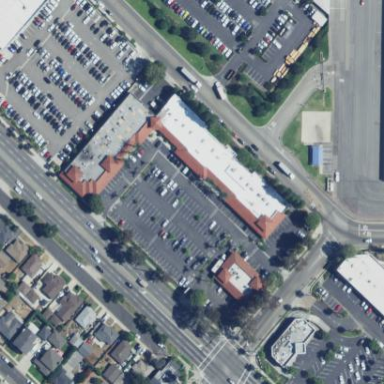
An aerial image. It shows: Parking area with asphalt surface.